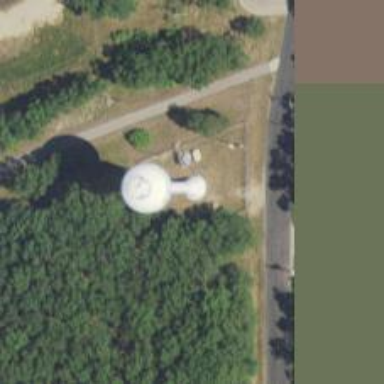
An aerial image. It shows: Water tower that is man-made.